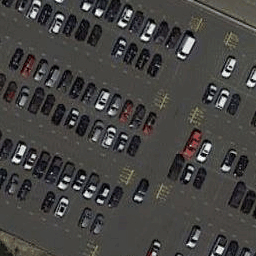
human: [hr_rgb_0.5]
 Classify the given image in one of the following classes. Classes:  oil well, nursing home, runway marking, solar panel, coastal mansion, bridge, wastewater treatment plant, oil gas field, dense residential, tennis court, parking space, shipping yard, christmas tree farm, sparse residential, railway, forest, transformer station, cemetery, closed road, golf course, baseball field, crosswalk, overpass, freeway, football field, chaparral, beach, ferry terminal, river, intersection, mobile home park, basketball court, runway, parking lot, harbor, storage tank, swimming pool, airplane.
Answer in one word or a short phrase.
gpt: parking lot